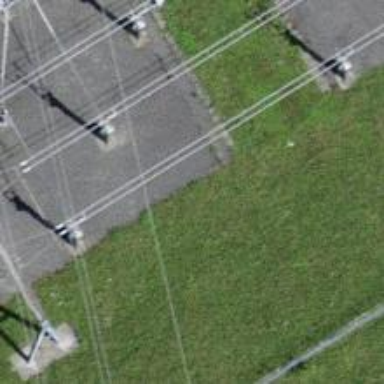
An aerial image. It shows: Power line carrying busbar.